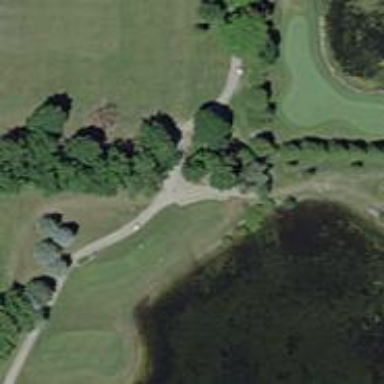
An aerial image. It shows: Service road designated as golf cart path.